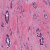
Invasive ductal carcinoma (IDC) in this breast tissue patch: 1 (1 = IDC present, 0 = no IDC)